Question: After some days ago I installed 'Phalcon PHP', I am more and more exited about it. Now I want to try the 'Phalcon Devtools' out. I've just installed it like in the <URL> shown. But when I try to execute the 'phalcon' command, I get an error:
'''
$ phalcon commands
ERROR: Phalcon extension isn't installed, follow these instructions to install it: http://docs.phalconphp.com/en/latest/reference/install.html
'''
What can be the problem?
(Environment: 'Debian GNU/Linux 7.4 (wheezy)', 'PHP 5.5.11-1').
---
Additional information:
I installed <URL> shown:
'''
$ apt-get install php5-dev libpcre3-dev gcc make php5-mysql
$ git clone --depth=1 git://github.com/phalcon/cphalcon.git
$ cd cphalcon/build
$ ./install
'''
Since it seemed to not work, I tried it with
'''
$ cd cphalon/build/64bits
$ export CFLAGS="-O2 --fvisibility=hidden"
$ ./configure --enable-phalcon
$ make && make install
'''
After that the module was compiled and the 'phalcon.so' created in the PHP modules direcroty '/usr/lib/php5/20121212'. Then I created the 'INI' file '/etc/php5/mods-available/phalcon.ini' (with content 'extension=phalcon.so') manually and enabled it with a symlink: 'ln -s /etc/php5/mods-available/phalcon.ini /etc/php5/fpm/conf.d/20-phalcon.ini'. And after a restart it worked. I created a "Hello World!" application and the module was also displayed in the 'phpinfo()' output:

But the output of 'php --modules' does not contain "phalcon". And the output of <URL> does not contain it as well. Why?
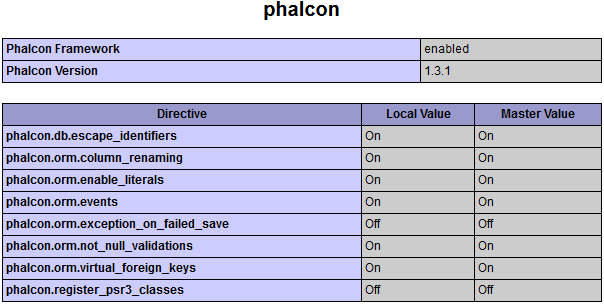
Answer: The answer to both questions (1. Why do I get an error? and 2. Why 'php --modules' doesn't show the module, though 'phpinfo()' (in browser) does?) is the same: I enabled the module for FPM, but didn't do this for the CLI.
'''
$ ln -s /etc/php5/mods-available/phalcon.ini /etc/php5/cli/conf.d/20-phalcon.ini
'''
Now it works!